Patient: sex F, age 56
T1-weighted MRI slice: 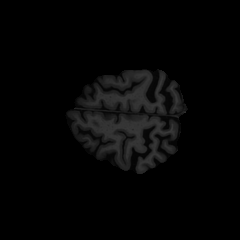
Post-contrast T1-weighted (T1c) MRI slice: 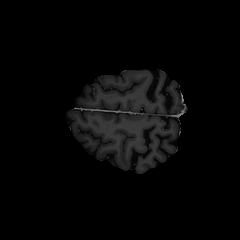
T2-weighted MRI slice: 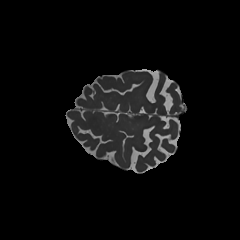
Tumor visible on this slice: no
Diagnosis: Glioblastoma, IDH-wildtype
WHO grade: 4